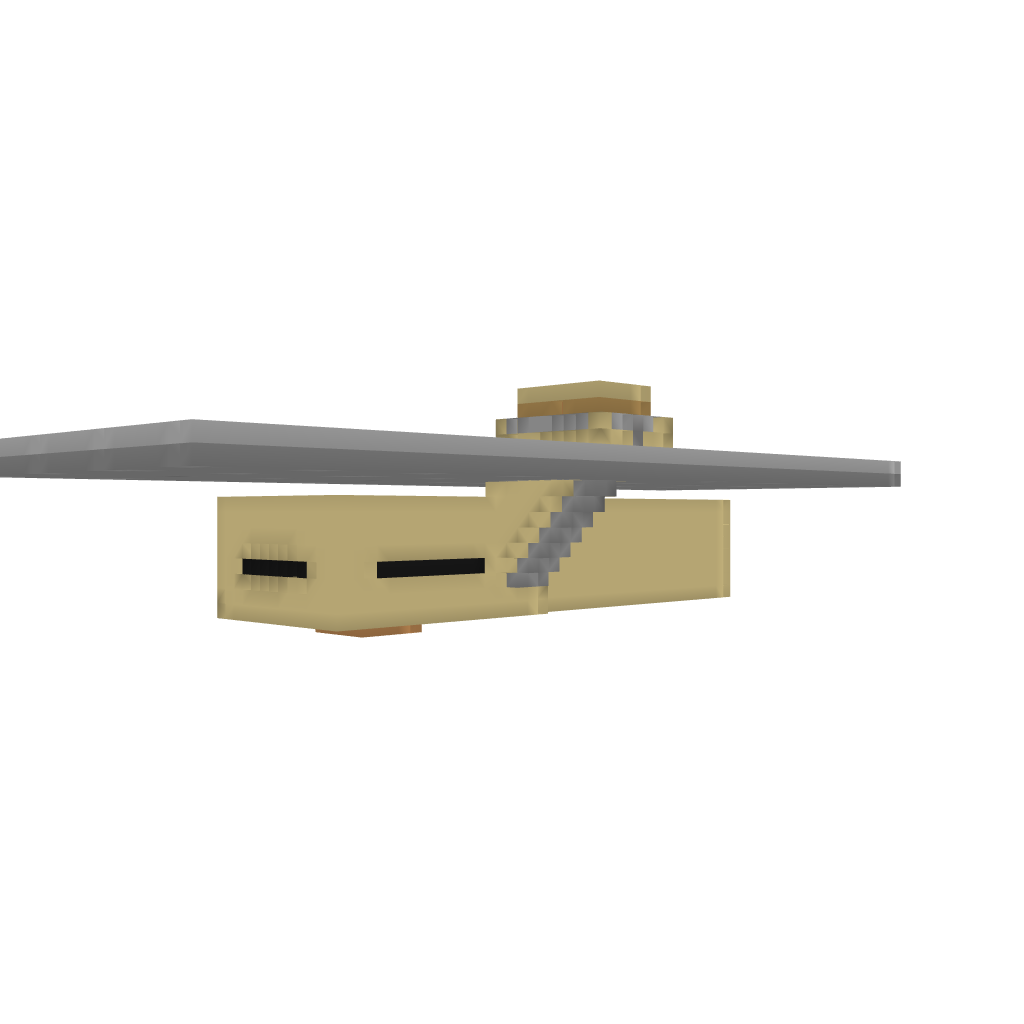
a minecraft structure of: Awesome and Epic Storage Base